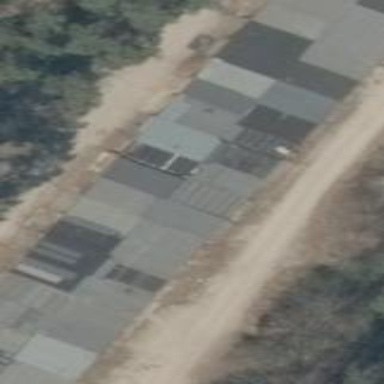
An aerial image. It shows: Group of garages.